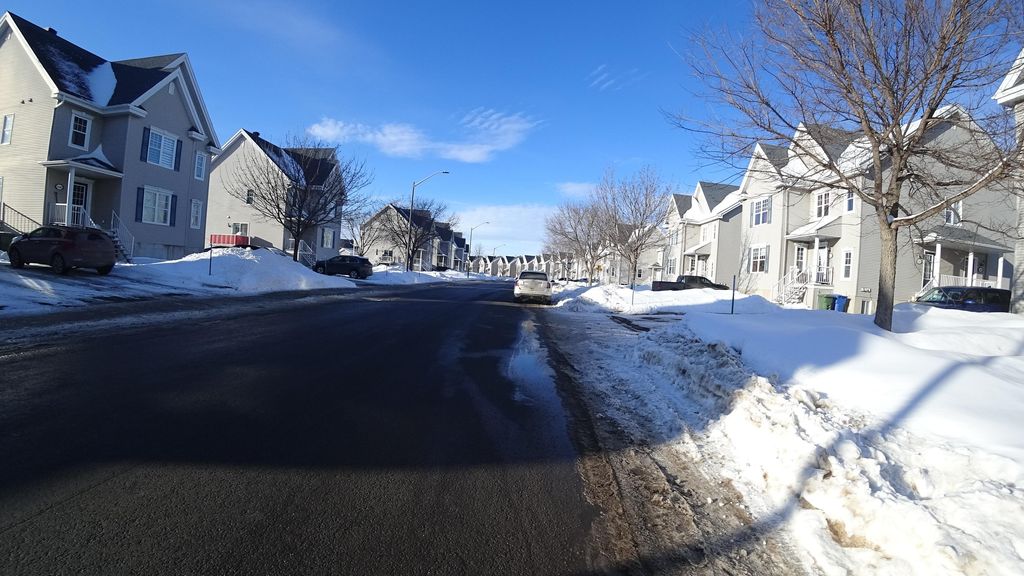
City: quebec_city